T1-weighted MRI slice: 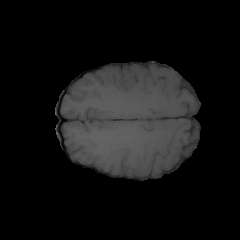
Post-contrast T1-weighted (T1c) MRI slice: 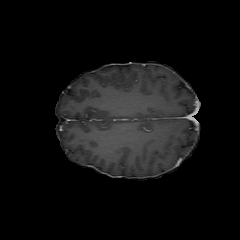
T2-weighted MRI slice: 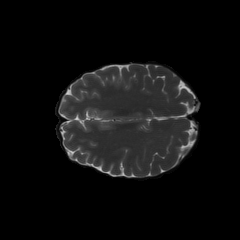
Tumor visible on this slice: no